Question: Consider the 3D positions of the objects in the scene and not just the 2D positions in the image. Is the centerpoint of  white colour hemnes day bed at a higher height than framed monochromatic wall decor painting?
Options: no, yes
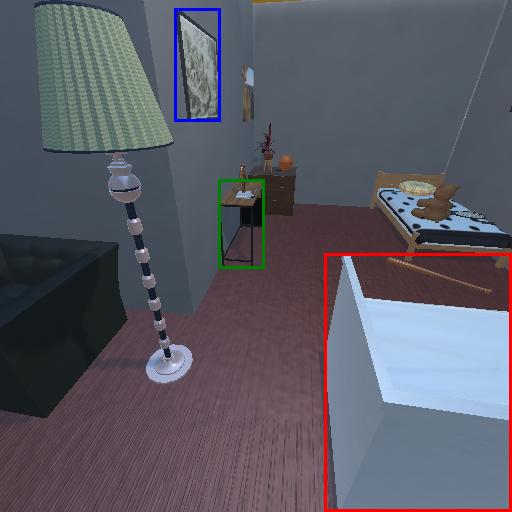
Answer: no